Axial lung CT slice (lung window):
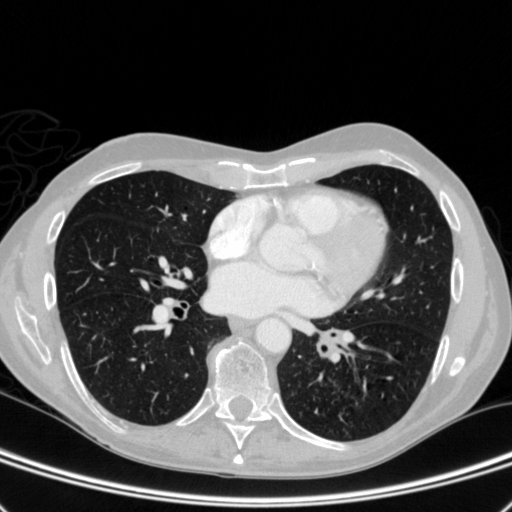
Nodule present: no